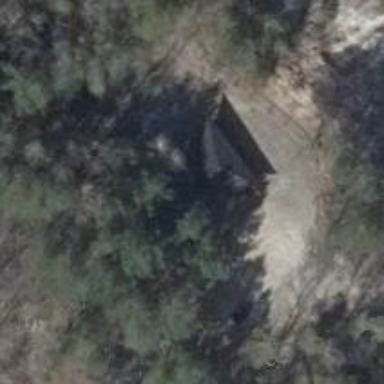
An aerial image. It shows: Shelter.